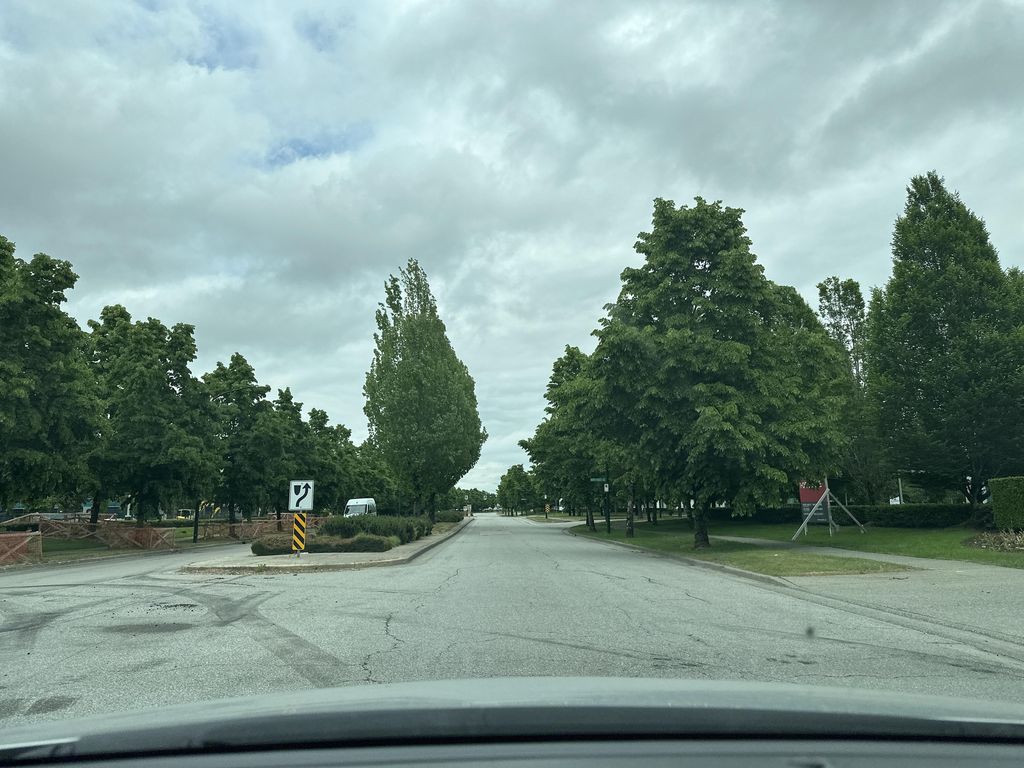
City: vancouver